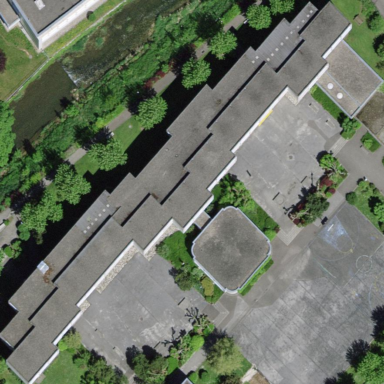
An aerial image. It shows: School building.